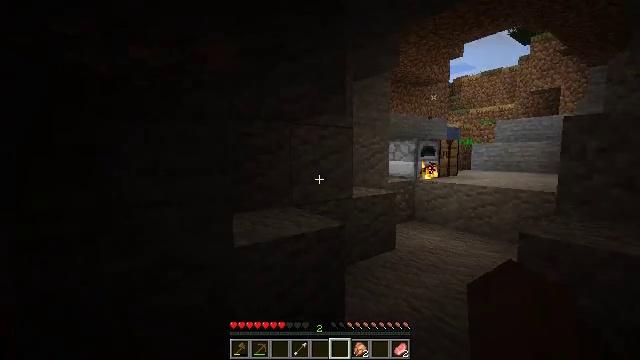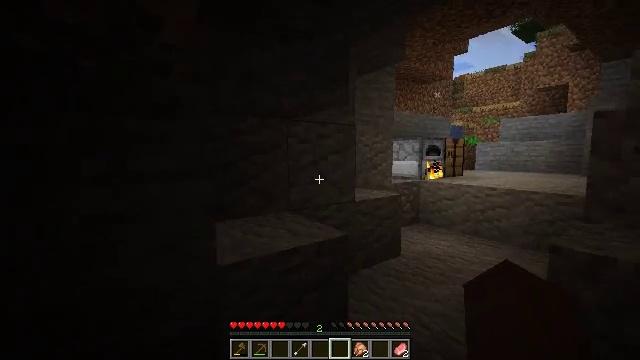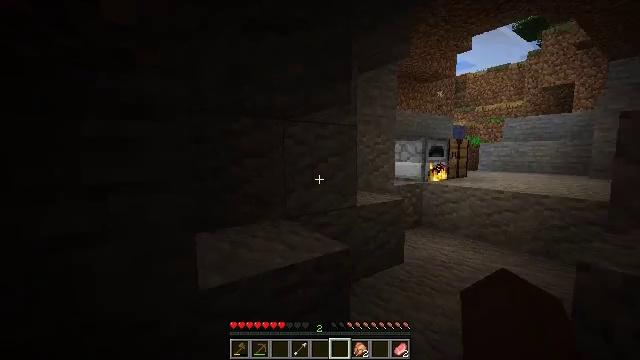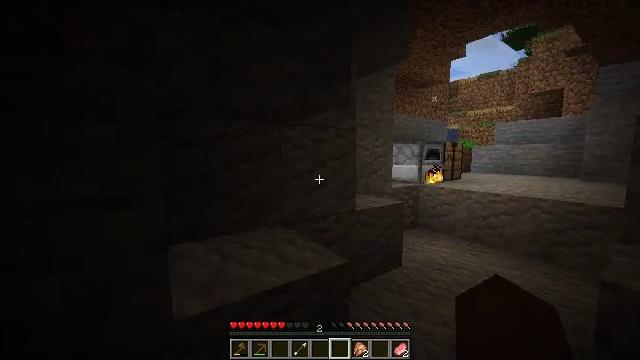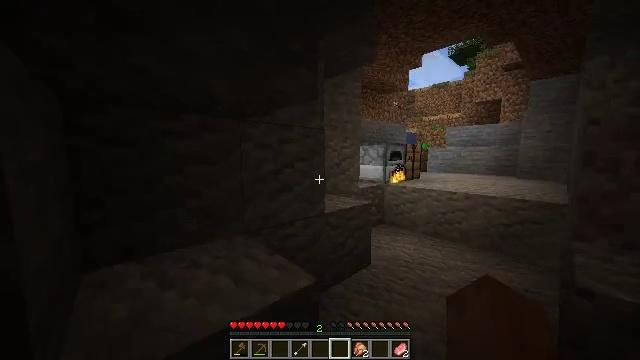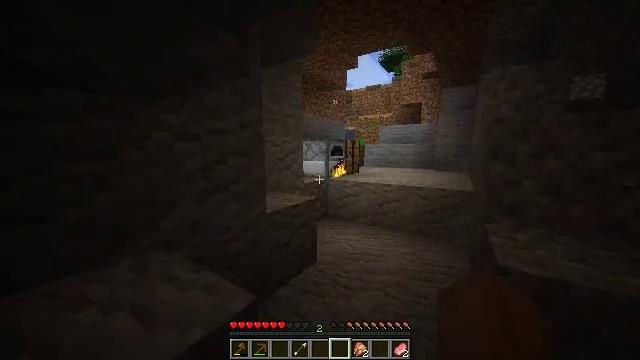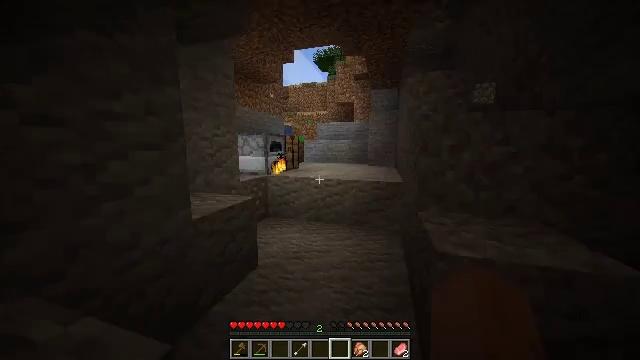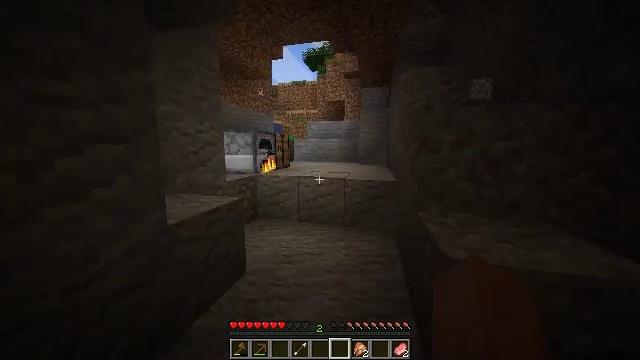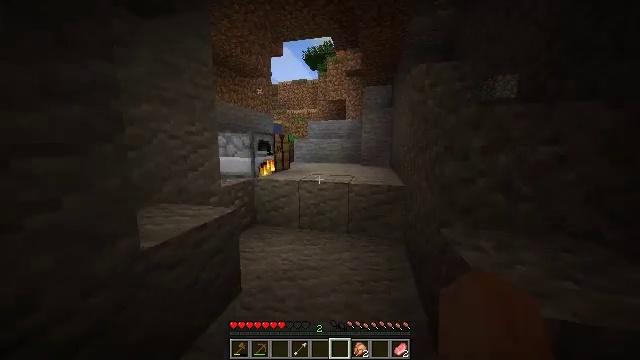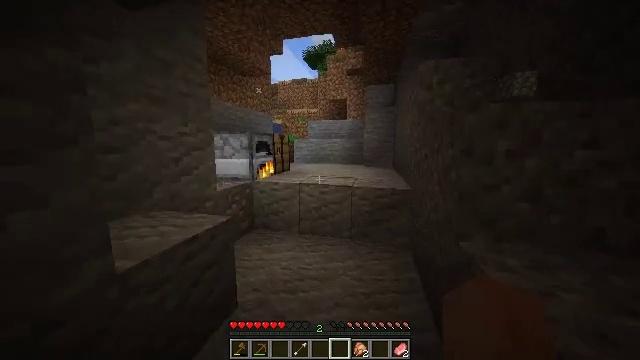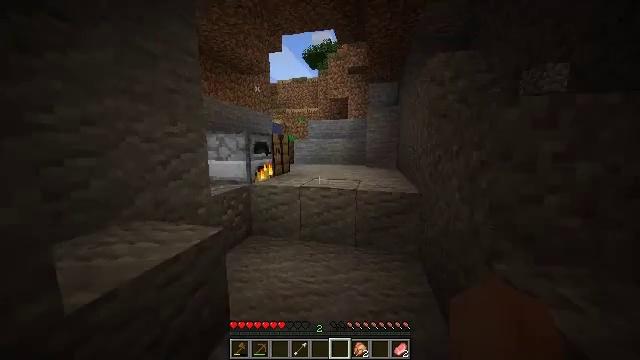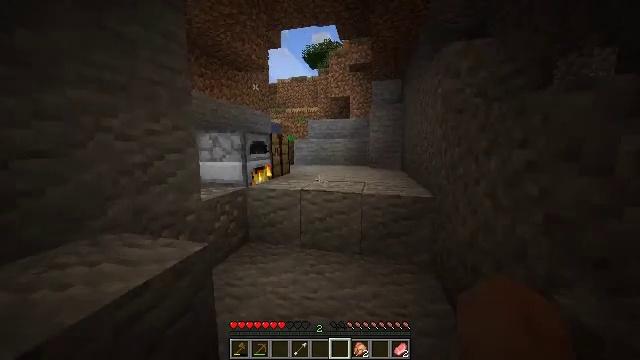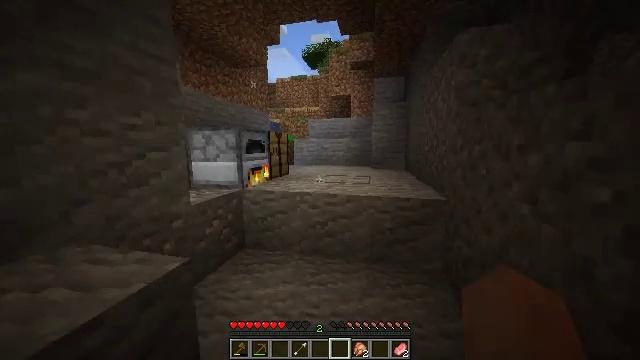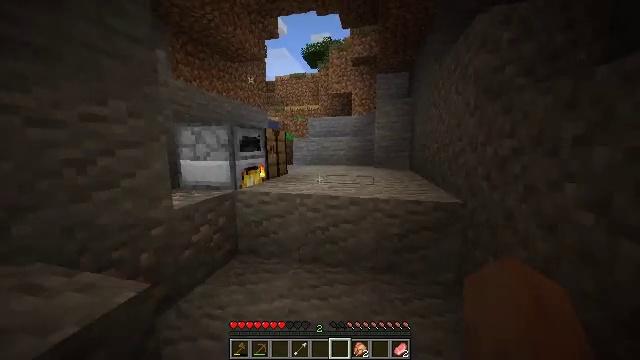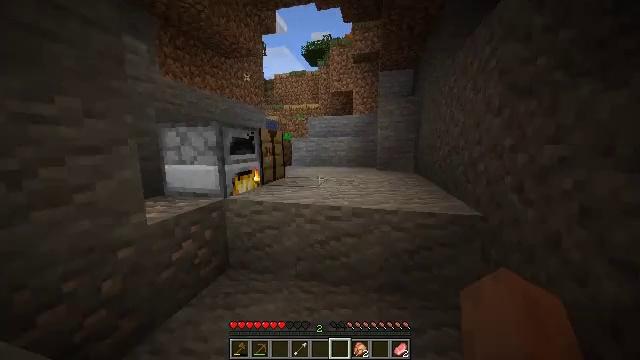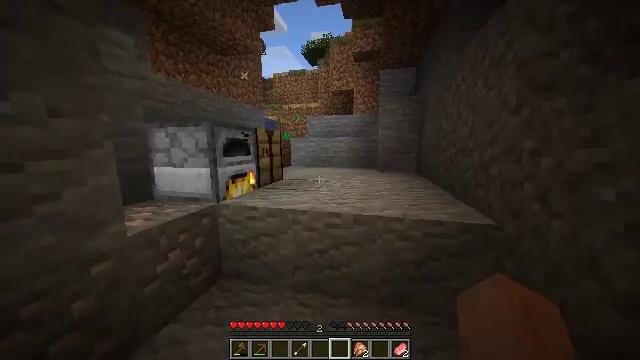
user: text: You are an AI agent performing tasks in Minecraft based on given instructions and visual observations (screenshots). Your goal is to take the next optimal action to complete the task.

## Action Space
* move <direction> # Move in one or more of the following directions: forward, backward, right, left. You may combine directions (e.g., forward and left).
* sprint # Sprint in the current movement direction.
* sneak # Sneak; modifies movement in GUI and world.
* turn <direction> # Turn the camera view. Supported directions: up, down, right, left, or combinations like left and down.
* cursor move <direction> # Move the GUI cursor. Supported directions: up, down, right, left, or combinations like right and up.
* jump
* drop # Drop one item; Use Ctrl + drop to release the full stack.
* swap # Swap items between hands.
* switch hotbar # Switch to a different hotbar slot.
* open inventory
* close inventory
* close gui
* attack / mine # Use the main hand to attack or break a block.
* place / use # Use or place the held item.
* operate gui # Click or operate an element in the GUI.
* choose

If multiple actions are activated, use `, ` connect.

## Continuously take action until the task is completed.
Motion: motion action
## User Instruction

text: Chop down the acacia log.
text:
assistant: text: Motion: move forward
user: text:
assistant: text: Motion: move forward, sprint
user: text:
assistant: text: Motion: move forward, sprint
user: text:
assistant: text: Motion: move forward, sprint, turn right
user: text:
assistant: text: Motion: move forward, sprint, turn right and down
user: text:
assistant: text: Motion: move forward, sprint, turn right and down
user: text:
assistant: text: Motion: move forward, sprint, turn right
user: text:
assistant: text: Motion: move forward, sprint
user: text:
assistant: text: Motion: move forward, sprint
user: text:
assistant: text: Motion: move forward, sprint
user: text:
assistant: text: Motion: move forward, sprint
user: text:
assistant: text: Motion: move forward, sprint
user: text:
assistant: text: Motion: move forward, sprint
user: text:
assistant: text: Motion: move forward, sprint
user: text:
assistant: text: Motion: move forward, sprint
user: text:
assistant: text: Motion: move forward, sprint
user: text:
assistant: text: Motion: move forward, sprint
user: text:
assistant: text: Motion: move forward, sprint, jump
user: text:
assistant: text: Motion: move forward, sprint, jump
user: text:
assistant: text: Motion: move forward, sprint, jump
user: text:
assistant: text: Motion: move forward, sprint, turn left, jump
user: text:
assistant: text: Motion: move forward, sprint, jump
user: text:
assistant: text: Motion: move forward, sprint, jump
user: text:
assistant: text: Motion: move forward, sprint, jump
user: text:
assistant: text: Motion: move forward, sprint, jump
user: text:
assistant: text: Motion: move forward, sprint
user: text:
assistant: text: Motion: move forward, sprint
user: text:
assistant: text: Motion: move forward, sprint, turn left
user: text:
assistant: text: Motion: move forward, sprint, turn left
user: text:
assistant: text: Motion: move forward, sprint